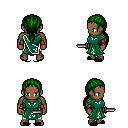
a pixel art fantasy rpg character, male body template, human, dark skin, sash dress, white pants, green ponytail hairstyle, leather bracers, black slippers, dagger, four views (front, back, left, right), 2x2 character sprite sheet, small pixel art, hard edges, no anti-aliasing